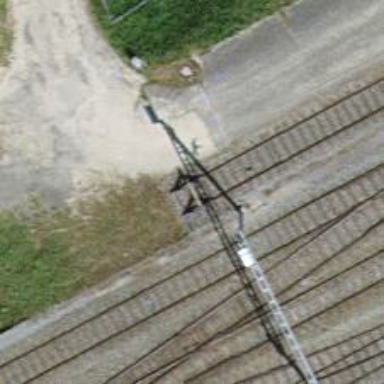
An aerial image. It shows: Railway buffer stop.